Question: I have an application which loads a lot of data. I have the data loading on a separate thread, but while it loads I would like to show a splash screen. For the splash screen I created a NIB file, but I can't get the NIB to display. I'm not really sure what I'm doing wrong. If anyone can help, I'd greatly appreciate it. Here is the code:
Header file:
'''
@interface DigiWireCDAppDelegate : NSObject <UIApplicationDelegate> {
--
UIWindow *window;
--
UIView *loadingView;
UIActivityIndicatorView *loadingAnimationIndicator;
}
@property (nonatomic, retain) IBOutlet UIWindow *window;
--
@property (nonatomic, retain) IBOutlet UIView *loadingView;
@property (nonatomic, retain) IBOutlet UIActivityIndicatorView *loadingAnimationIndicator;
--
'''
Implementation:
'''
- (BOOL)application:(UIApplication *)application didFinishLaunchingWithOptions:(NSDictionary *)launchOptions
{
[self loadData];
[loadingAnimationIndicator startAnimating];
loadingView.hidden = NO;
[window addSubview:loadingView];
[window bringSubviewToFront:loadingView];
[self.window makeKeyAndVisible];
return YES;
}
'''
In case this helps, here is the NIB:

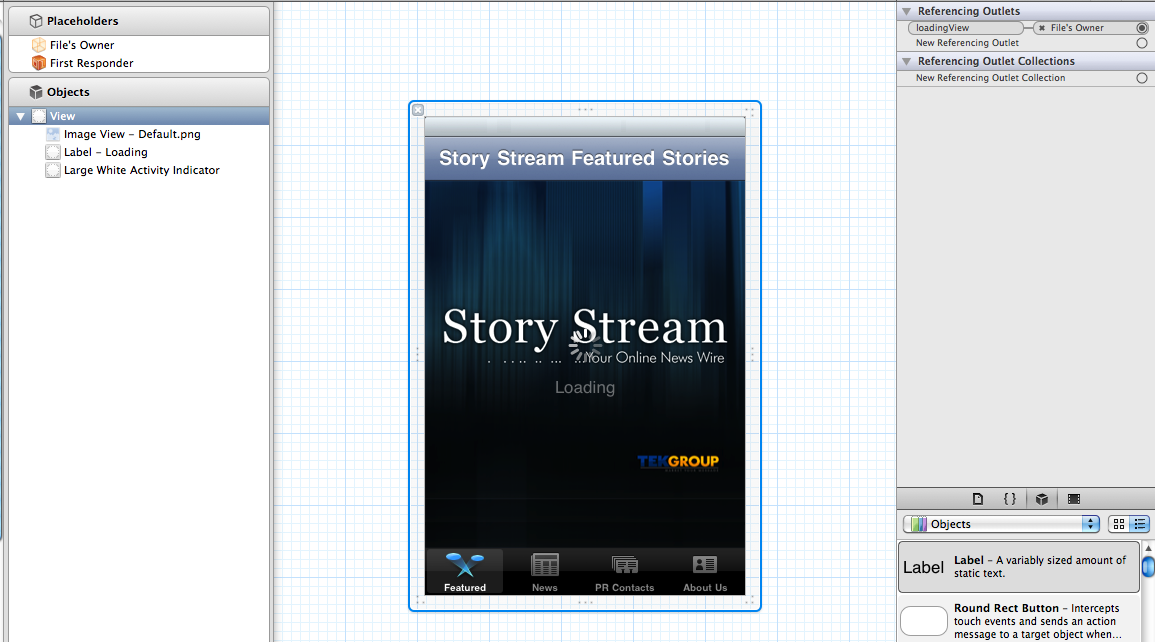
Answer: Just because you have something set as an IBOutlet doesn't mean the xib will load automatically. In your 'applicationDidFinishLaunching:' you want to '[[NSBundle mainBundle] loadNibNamed:@"loadingView" owner:self options:nil];' in order to actually load the xib into memory.